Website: home-depot
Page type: billing-address
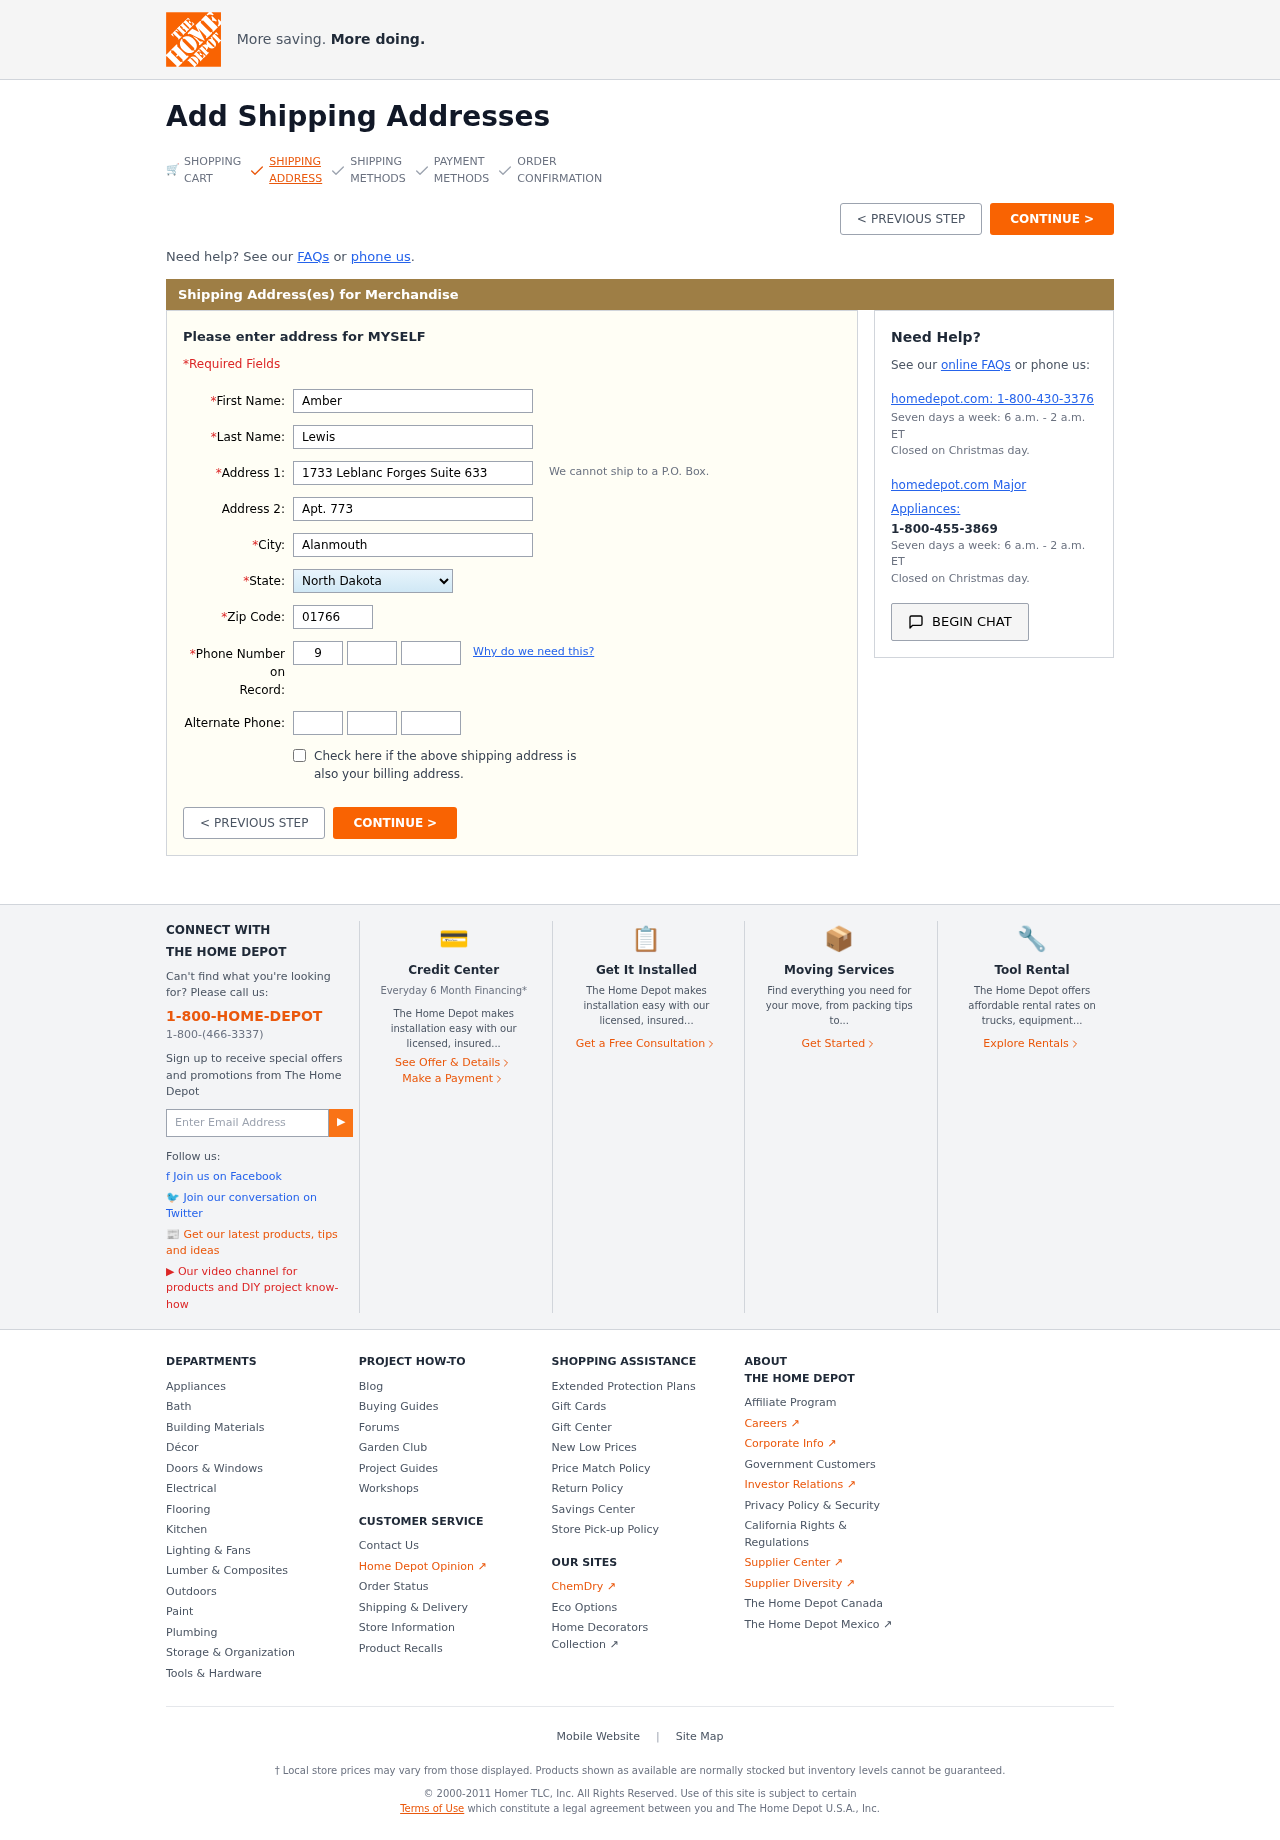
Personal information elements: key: PII_STATE
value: North Dakota
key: PII_FIRSTNAME
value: Amber
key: PII_LASTNAME
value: Lewis
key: PII_STREET
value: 1733 Leblanc Forges Suite 633
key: PII_STREET2
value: Apt. 773
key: PII_CITY
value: Alanmouth
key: PII_POSTCODE
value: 01766
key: PII_PHONE_AREA
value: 985
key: PII_PHONE_PREFIX
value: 914
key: PII_PHONE_LINE
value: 4027